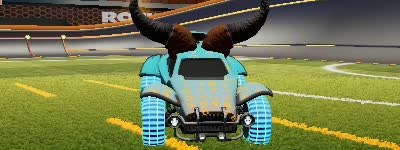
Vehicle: octane